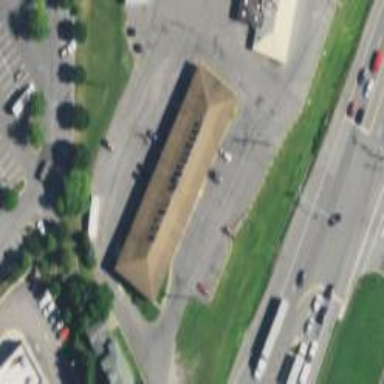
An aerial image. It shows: Motel building.